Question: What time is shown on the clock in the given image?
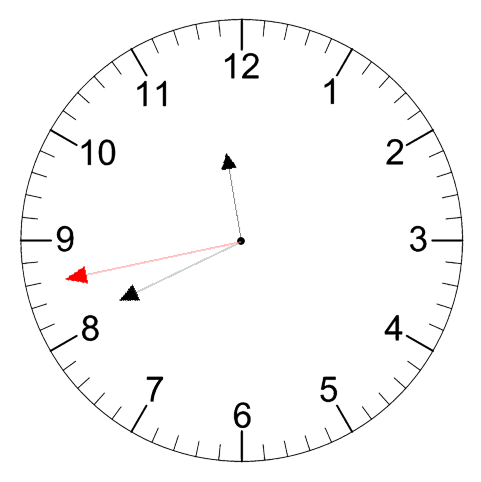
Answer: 11:40:43